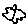
Label: bird